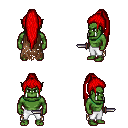
a pixel art fantasy rpg character, male body template, orc, green skin, brown tattered cape, white pants, red extra-long topknot hairstyle, dagger, four views (front, back, left, right), 2x2 character sprite sheet, small pixel art, hard edges, no anti-aliasing